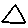
Label: triangle